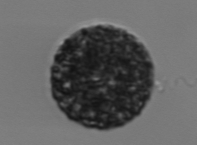
Label: Vicicitus_globosus